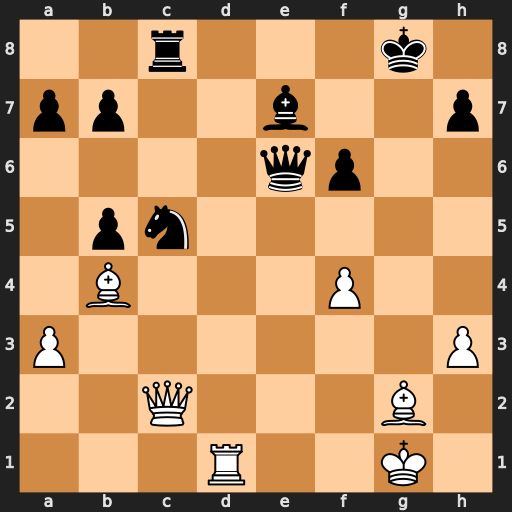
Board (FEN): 2r3k1/pp2b2p/4qp2/1pn5/1B3P2/P6P/2Q3B1/3R2K1
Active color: w
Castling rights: -
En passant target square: -
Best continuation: Bd5 Qxd5 Rxd5